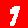
Digit: 9